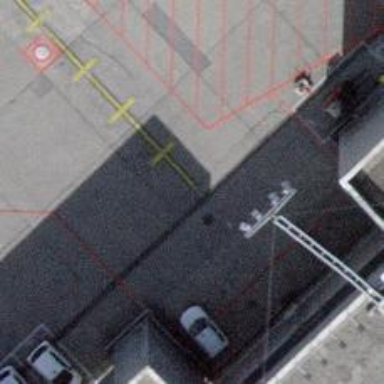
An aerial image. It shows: Airport parking position.